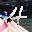
Label: 4